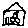
Label: house